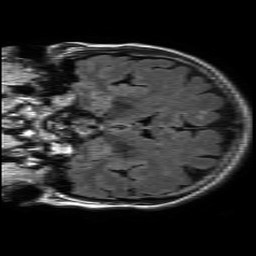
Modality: FLAIR
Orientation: coronal
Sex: female
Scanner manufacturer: philips
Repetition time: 11 s
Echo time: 0.125 s